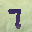
Label: 7